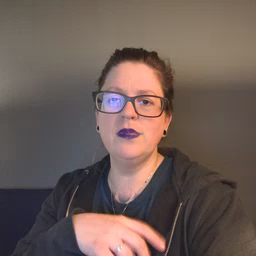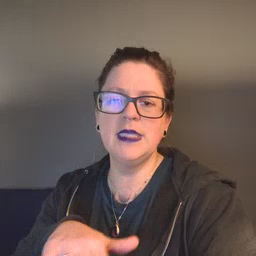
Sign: bad